Chest X-ray:
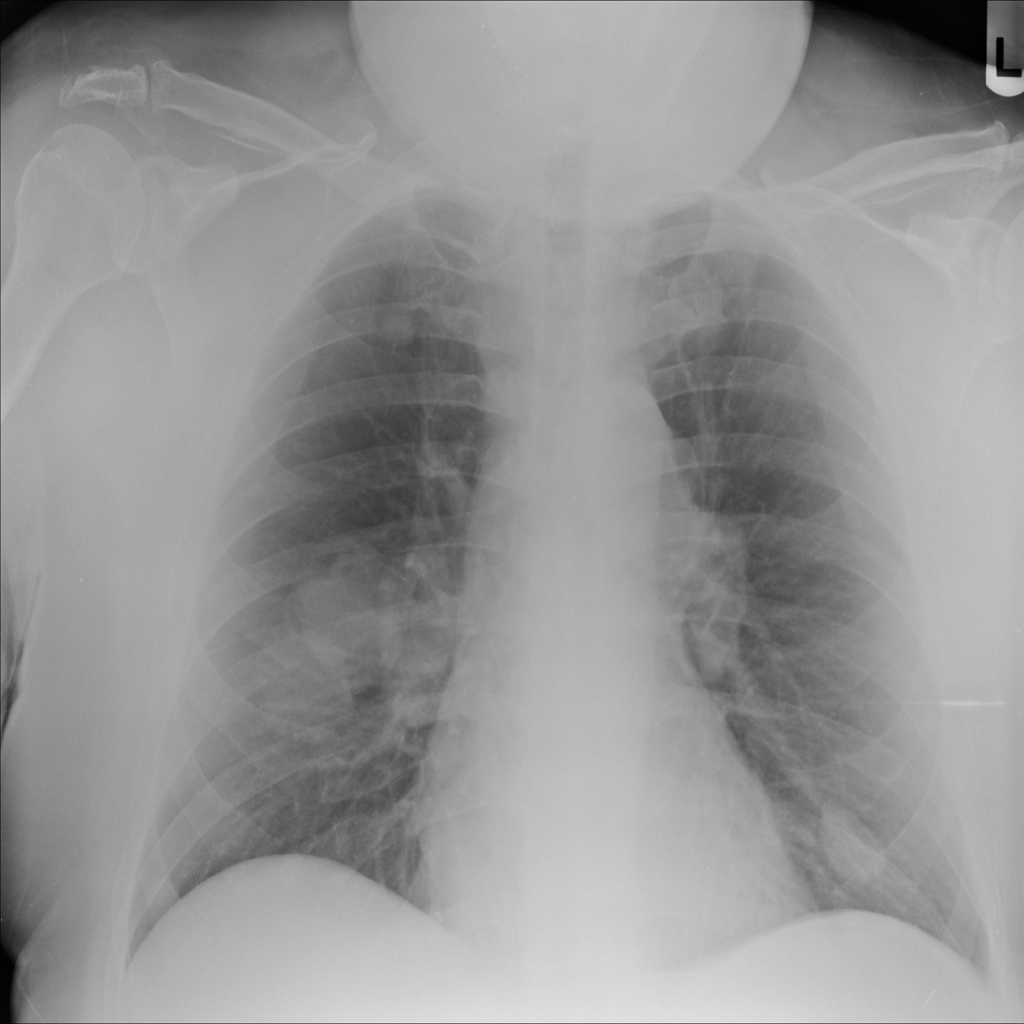
Findings: Nodule
No abnormal finding: no